Field crop: maize
Growth stage: 2
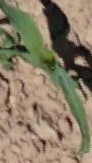
Species: maize